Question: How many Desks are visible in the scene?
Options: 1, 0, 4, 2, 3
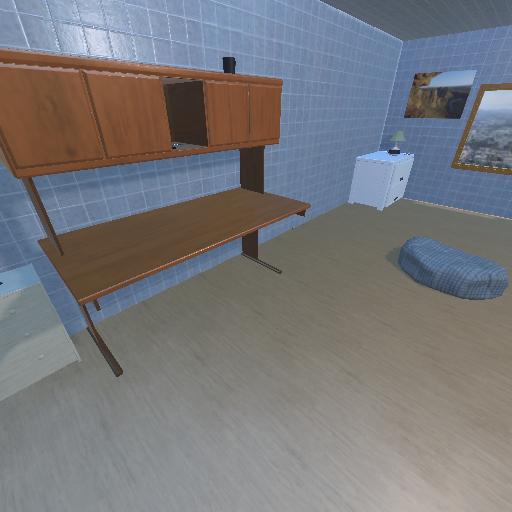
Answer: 1